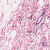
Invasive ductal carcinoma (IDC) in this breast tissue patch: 0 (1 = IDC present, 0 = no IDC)